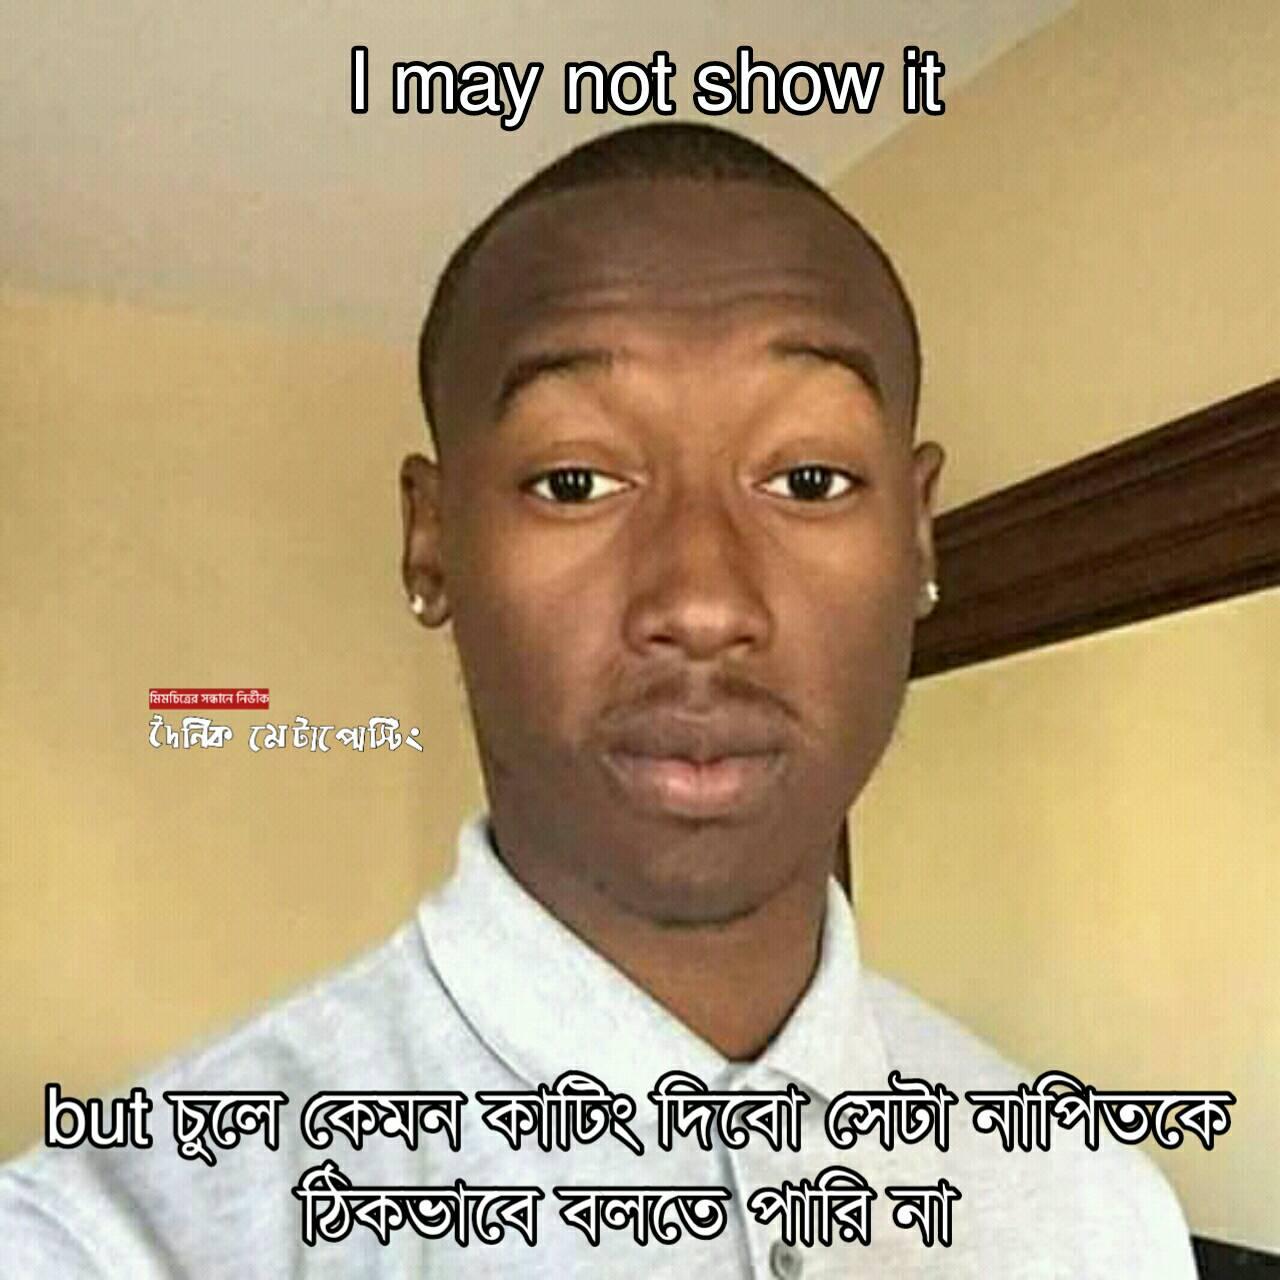
Caption: I may not show it  but  চুলে কেমন কাটিং দিবো সেটা নাপিতকে ঠিকভাবে বলতে পারি না
Label: non-hate